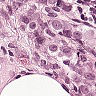
Metastatic tissue present: yes